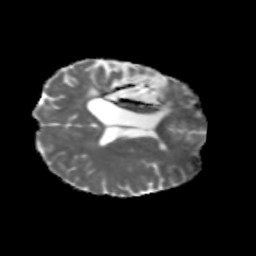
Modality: MD
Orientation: axial
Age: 44
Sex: female
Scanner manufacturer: siemens
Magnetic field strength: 3 T
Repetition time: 5.47 s
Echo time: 0.0854 s